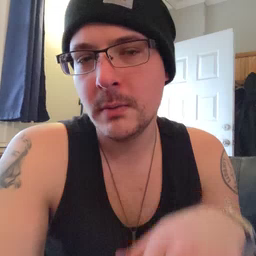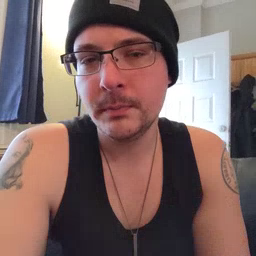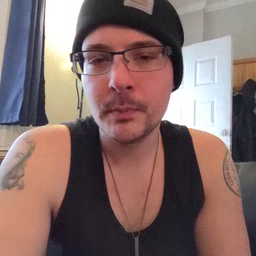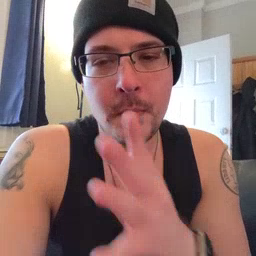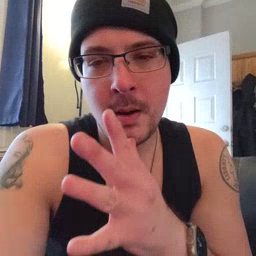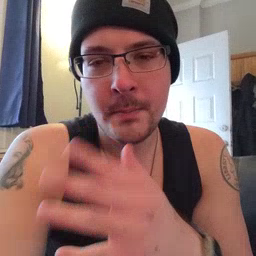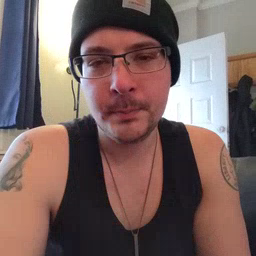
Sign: mom